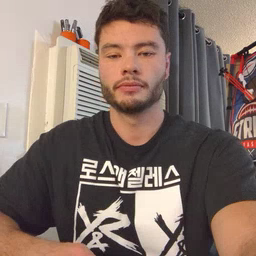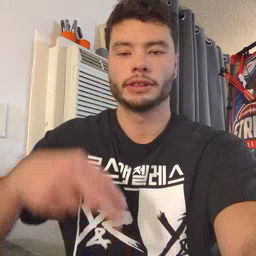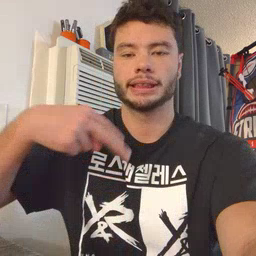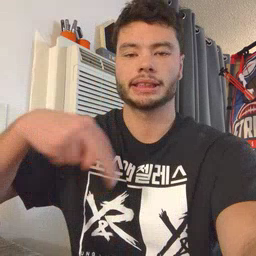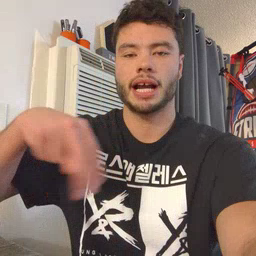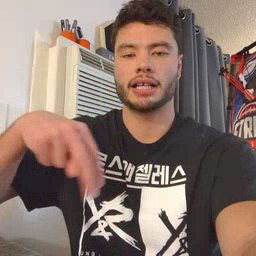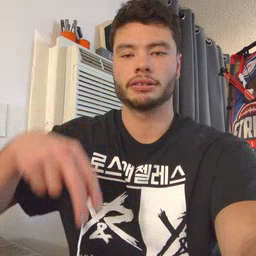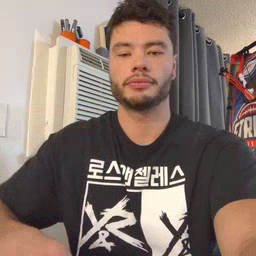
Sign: dance